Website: home-depot
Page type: review-order
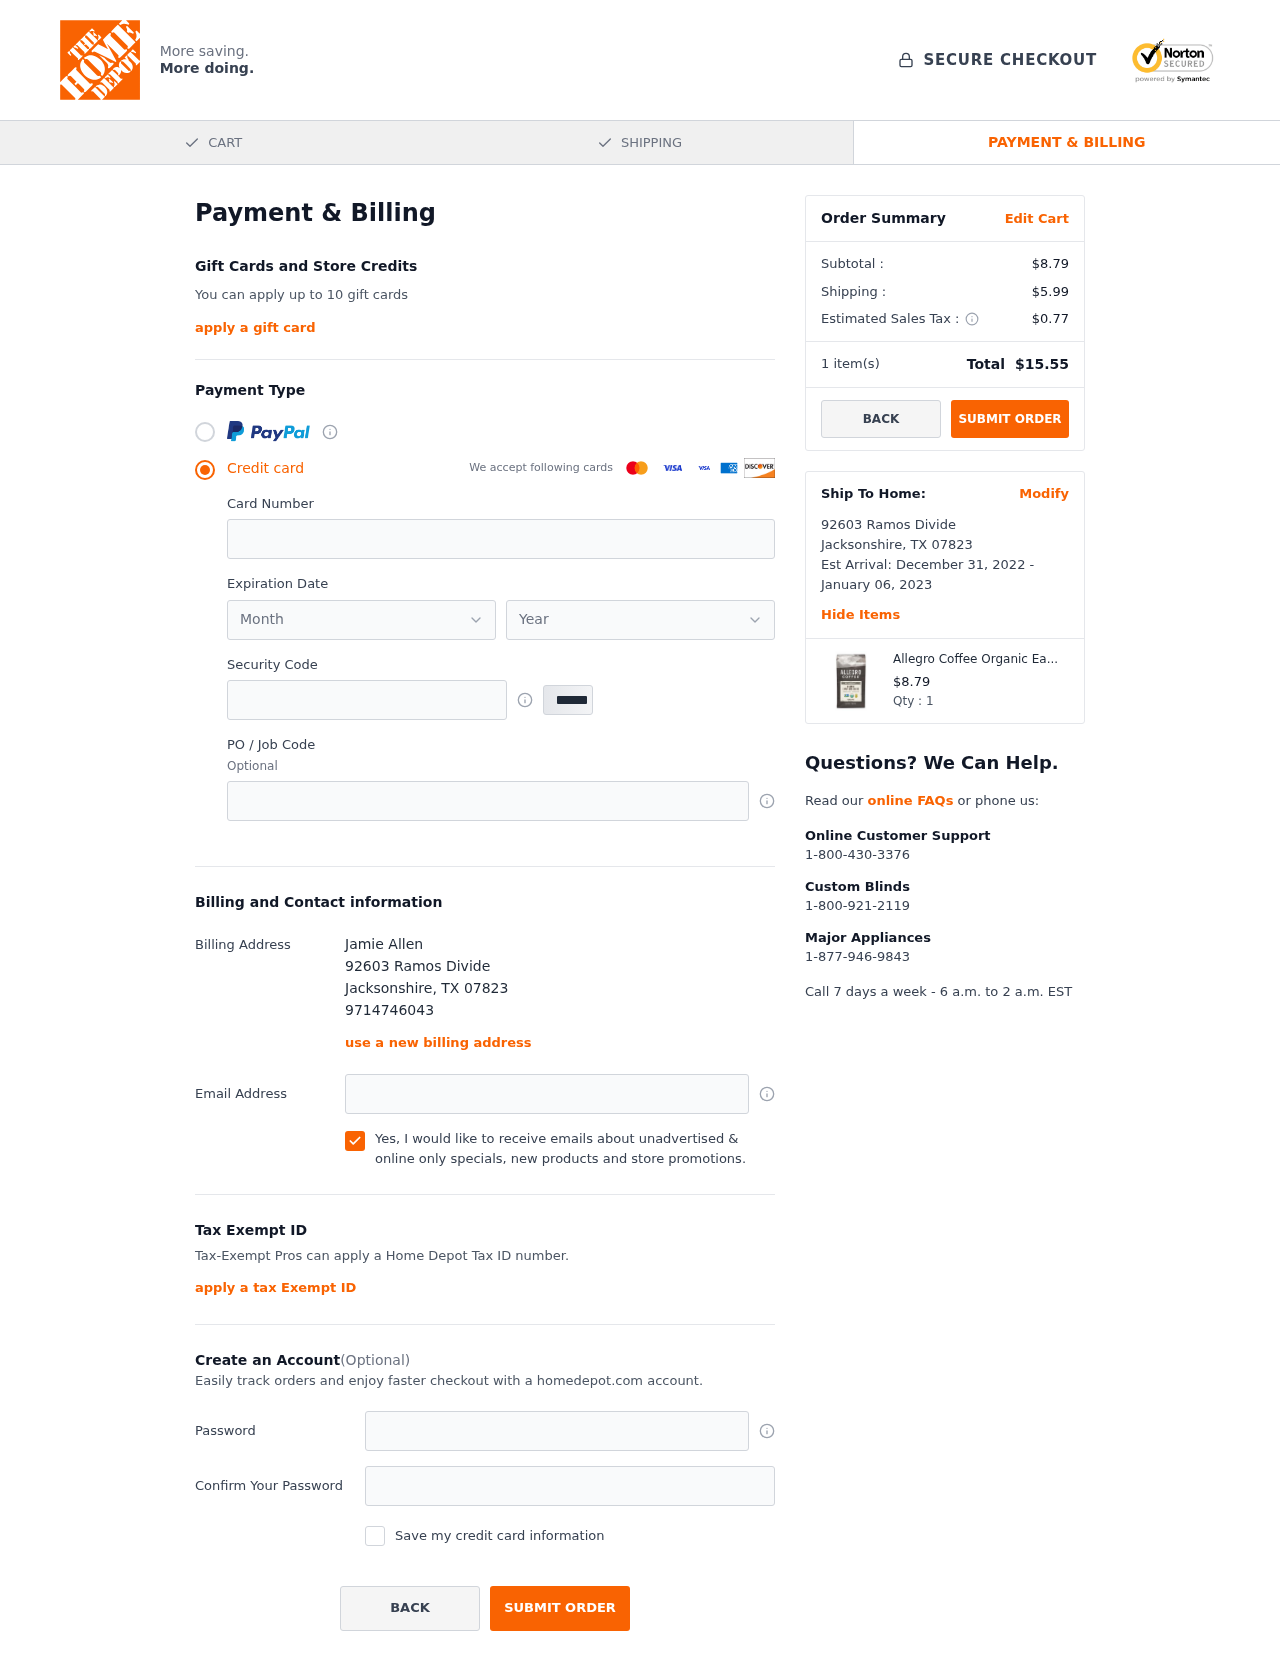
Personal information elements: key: PII_CARD_EXPIRY_MONTH
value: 02
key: PII_CARD_EXPIRY_YEAR
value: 27
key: PII_CITY
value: Jacksonshire
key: PII_FULLNAME
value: Jamie Allen
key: PII_PHONE
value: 9714746043
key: PII_POSTCODE
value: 07823
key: PII_STATE_ABBR
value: TX
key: PII_STREET
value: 92603 Ramos Divide
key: PII_CARD_NUMBER
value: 6508 1225 6473 6136
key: PII_CARD_CVV
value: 191
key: PII_EMAIL
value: jamieallen@yahoo.com
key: PII_STREET2
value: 92603 Ramos Divide
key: PII_POSTCODE2
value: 07823
Product elements: key: PRODUCT1_NAME
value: Allegro Coffee Organic Early Bird Blend Ground Coffee, 12 oz
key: PRODUCT1_PRICE
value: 8.79
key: PRODUCT1_QUANTITY
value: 1
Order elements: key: ORDER_SUBTOTAL
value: $8.79
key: ORDER_SHIPPING_COST
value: $5.99
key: ORDER_TAX
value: $0.77
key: ORDER_NUM_ITEMS
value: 1
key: ORDER_TOTAL
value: $15.55
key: ORDER_SHIPPING_DATE
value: December 31, 2022
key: ORDER_DELIVERY_DATE
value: January 06, 2023